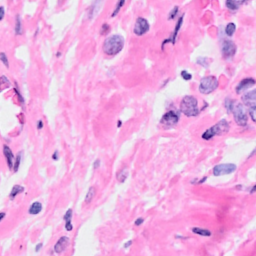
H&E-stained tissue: Breast